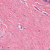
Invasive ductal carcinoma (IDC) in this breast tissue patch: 0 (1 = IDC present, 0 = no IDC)